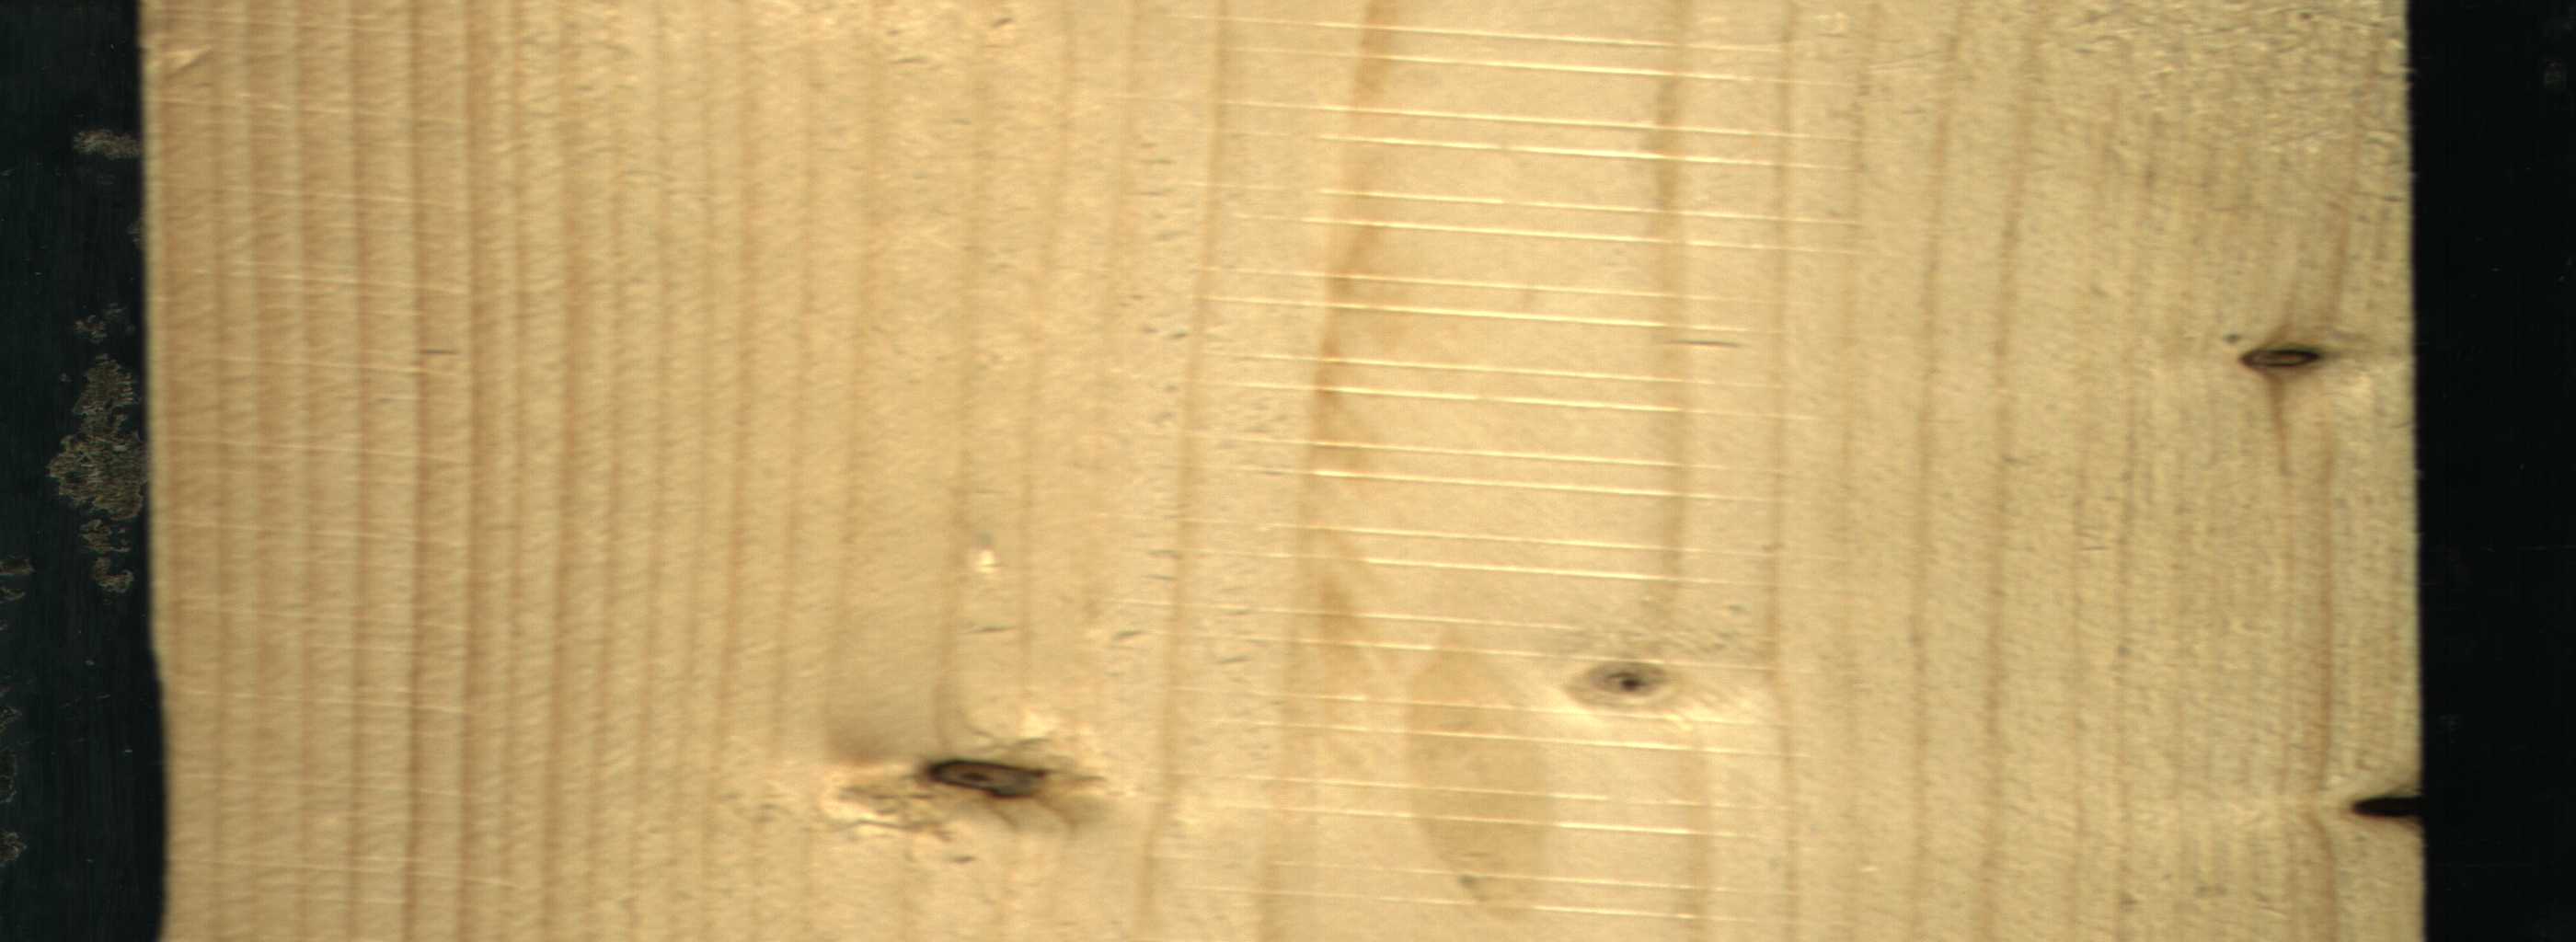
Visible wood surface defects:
Knot_missing
Dead_Knot
Dead_Knot
Live_Knot